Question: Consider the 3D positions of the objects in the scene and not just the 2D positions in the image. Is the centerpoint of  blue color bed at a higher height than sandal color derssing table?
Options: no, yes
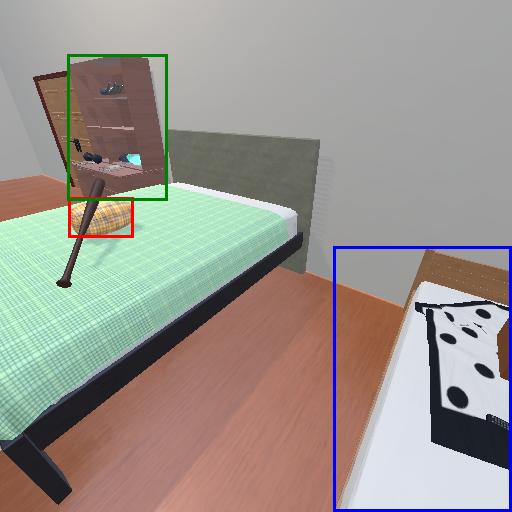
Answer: no